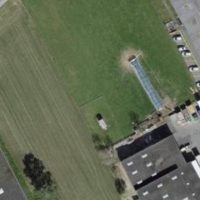
EUNIS habitat code: 54
Species observed at this site:
Gryllus campestris